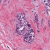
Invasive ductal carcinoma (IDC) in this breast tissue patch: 1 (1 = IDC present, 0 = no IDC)